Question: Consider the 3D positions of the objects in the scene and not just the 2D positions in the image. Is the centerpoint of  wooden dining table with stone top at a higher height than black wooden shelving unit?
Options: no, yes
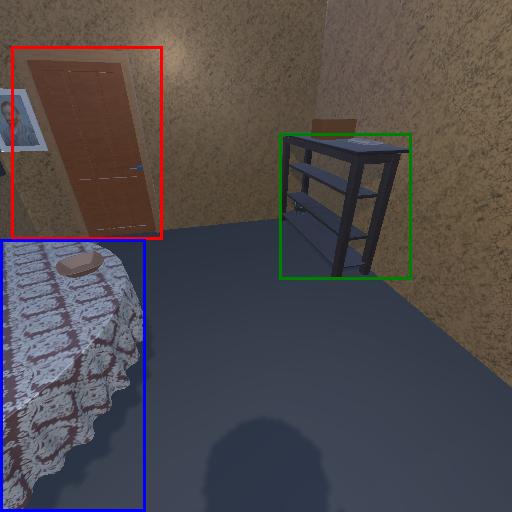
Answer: no